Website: walmart
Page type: review-order
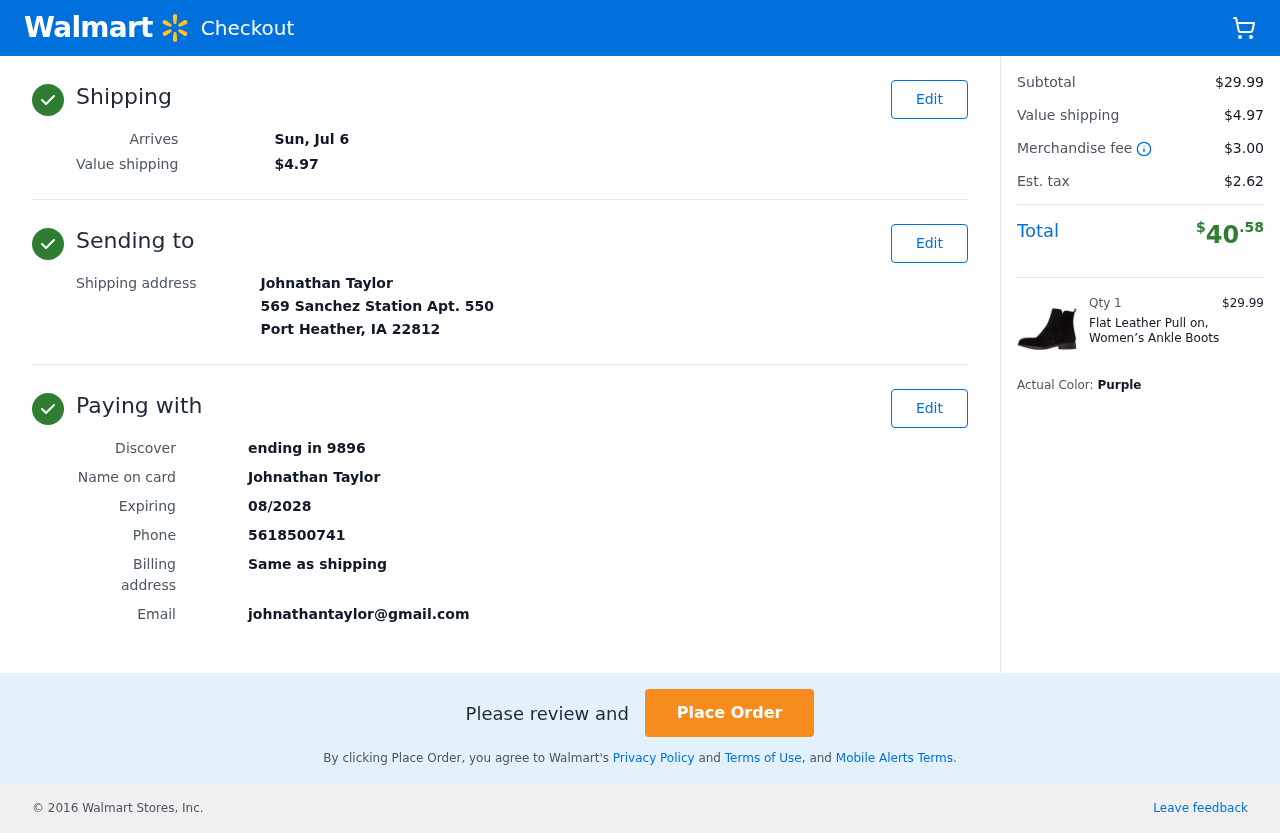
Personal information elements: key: PII_CARD_LAST4
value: ending in 9896
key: PII_CARD_TYPE
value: Discover
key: PII_CITY_STATE_ZIP
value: Port Heather, IA 22812
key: PII_EMAIL
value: johnathantaylor@gmail.com
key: PII_FULLNAME
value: Johnathan Taylor
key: PII_PHONE
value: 5618500741
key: PII_STREET
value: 569 Sanchez Station Apt. 550
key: PII_FULLNAME2
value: Johnathan Taylor
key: PII_CARD_EXPIRY
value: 08/2028
Product elements: key: PRODUCT1_NAME
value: Flat Leather Pull on, Women’s Ankle Boots
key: PRODUCT1_PRICE
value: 29.99
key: PRODUCT1_QUANTITY
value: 1
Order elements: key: ORDER_DELIVERY_DATE
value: Sun, Jul 6
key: ORDER_SHIPPING_COST
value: $4.97
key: ORDER_SUBTOTAL
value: $29.99
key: ORDER_MERCHANDISE_FEE
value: $3.00
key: ORDER_TAX
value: $2.62
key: ORDER_TOTAL
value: $40.58